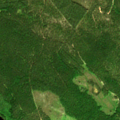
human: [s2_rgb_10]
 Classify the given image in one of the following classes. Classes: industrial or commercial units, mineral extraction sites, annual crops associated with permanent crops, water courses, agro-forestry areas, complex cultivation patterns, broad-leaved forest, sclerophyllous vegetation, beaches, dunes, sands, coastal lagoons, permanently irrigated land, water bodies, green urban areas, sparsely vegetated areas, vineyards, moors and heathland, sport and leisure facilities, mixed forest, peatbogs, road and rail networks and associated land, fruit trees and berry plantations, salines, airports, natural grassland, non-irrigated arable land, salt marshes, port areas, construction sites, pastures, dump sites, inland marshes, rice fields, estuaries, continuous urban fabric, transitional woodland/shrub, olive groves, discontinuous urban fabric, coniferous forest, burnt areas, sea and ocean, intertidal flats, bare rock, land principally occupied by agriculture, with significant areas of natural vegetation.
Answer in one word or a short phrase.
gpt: coniferous forest, mixed forest, water bodies